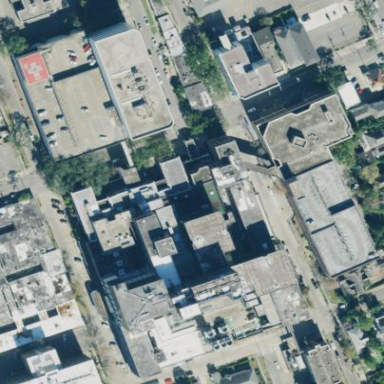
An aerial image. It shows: Healthcare facility identified as hospital.